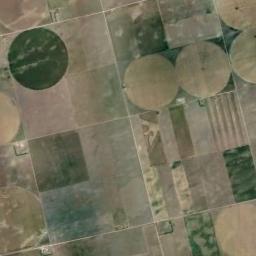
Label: circular_farmland